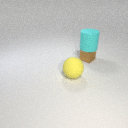
small brown metal cube to the right of large yellow rubber sphere